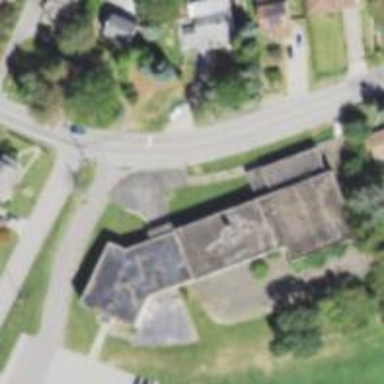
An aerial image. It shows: Historic school.